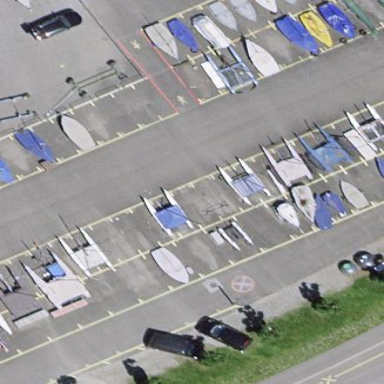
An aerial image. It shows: Boat storage facility.